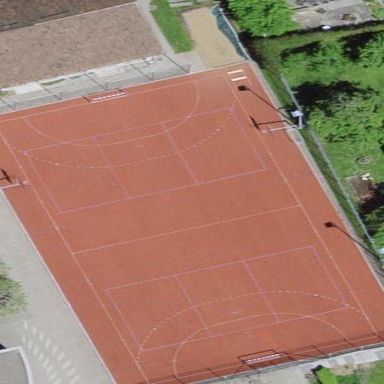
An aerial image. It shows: Tartan basketball court located on pitch designated for leisure land.